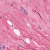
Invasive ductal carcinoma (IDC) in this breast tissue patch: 0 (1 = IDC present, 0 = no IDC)